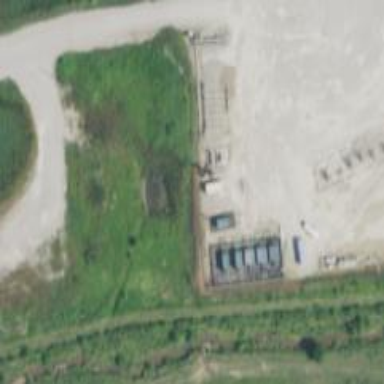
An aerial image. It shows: Industrial area dedicated to fracking.